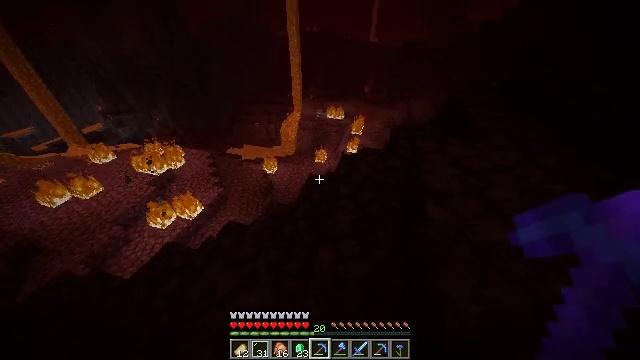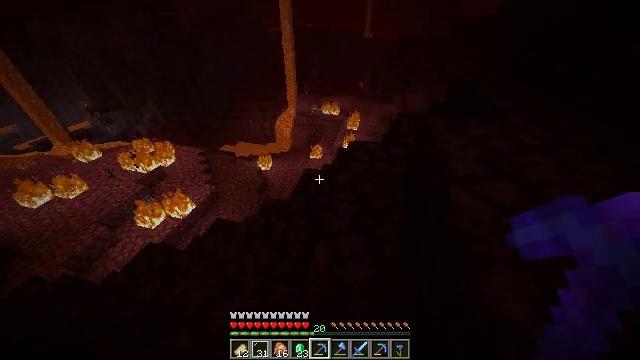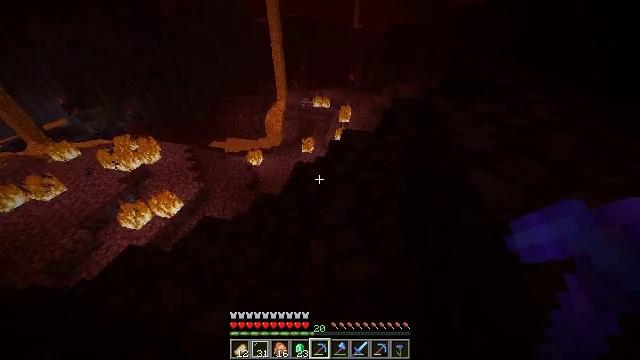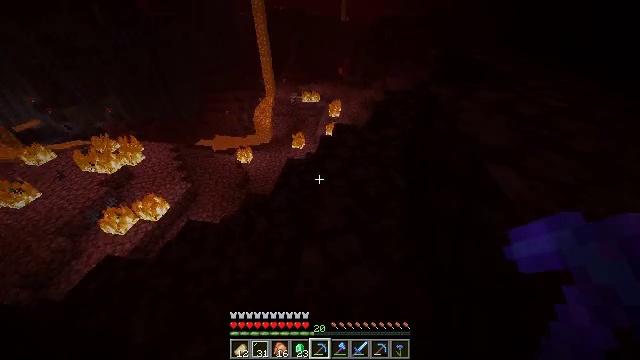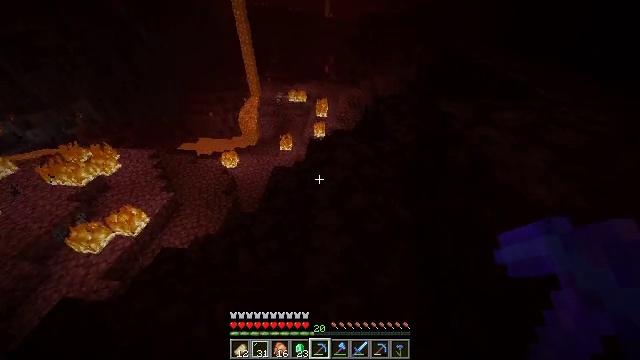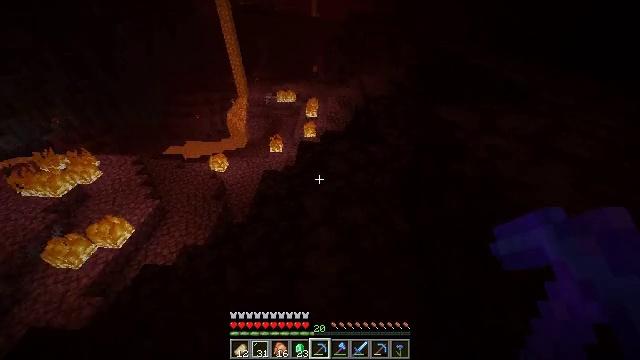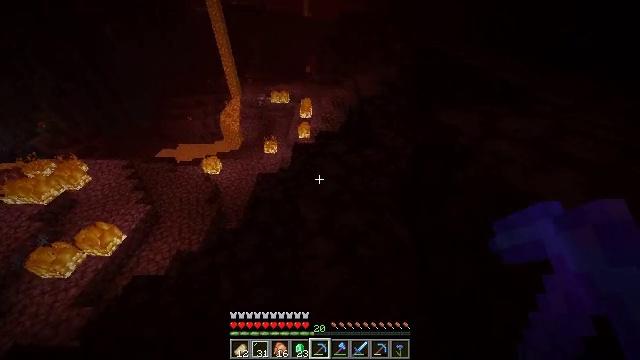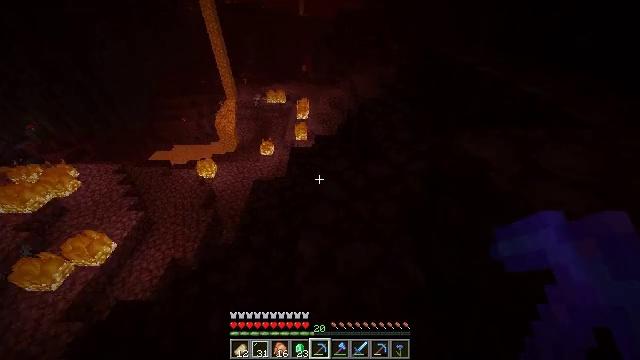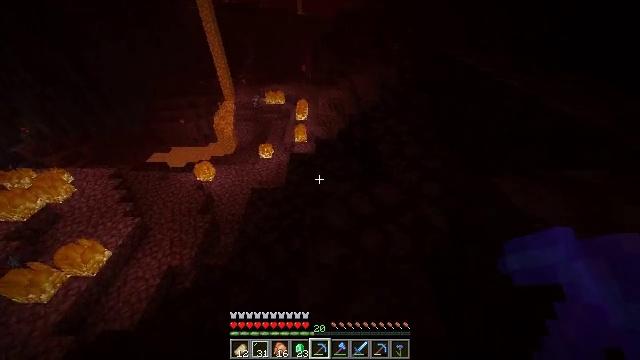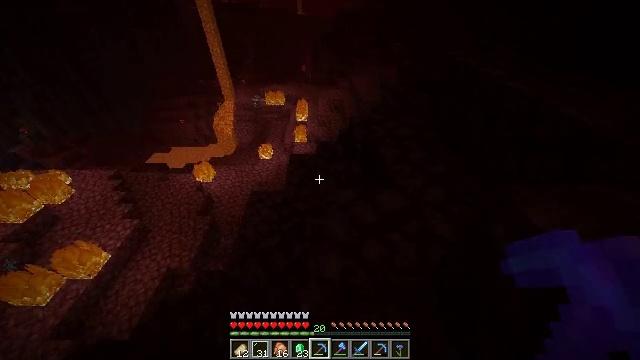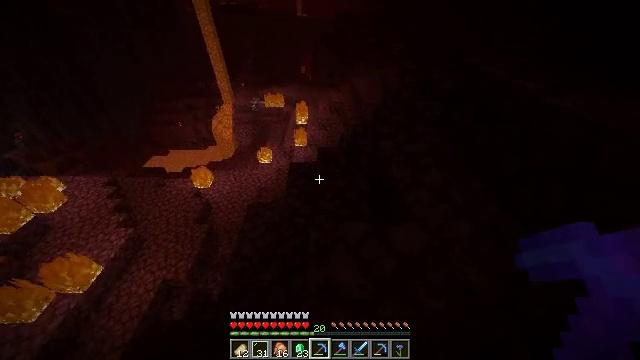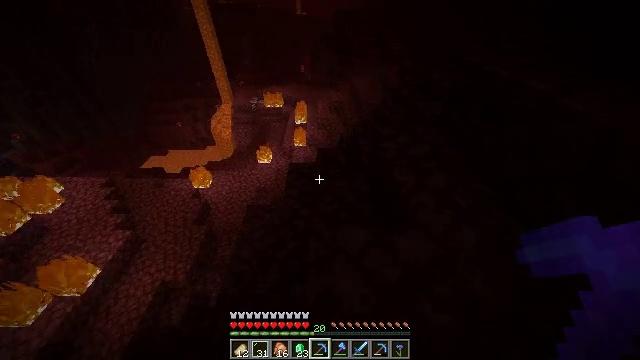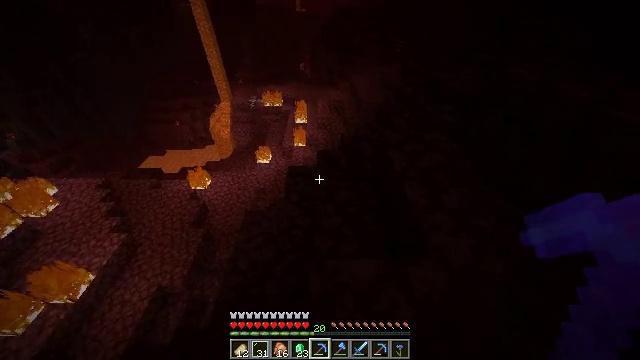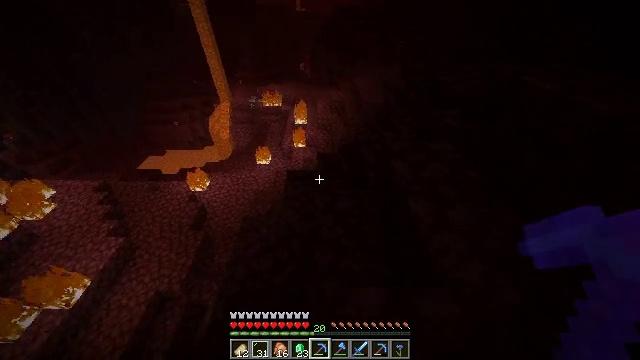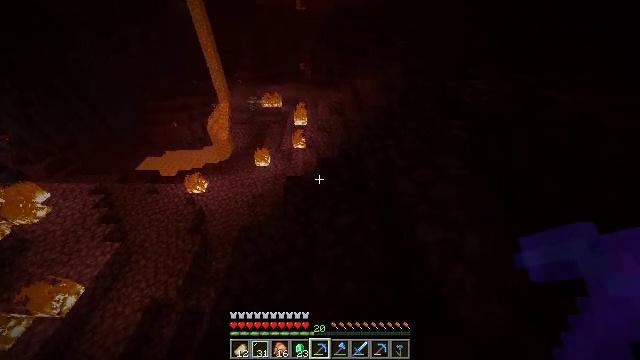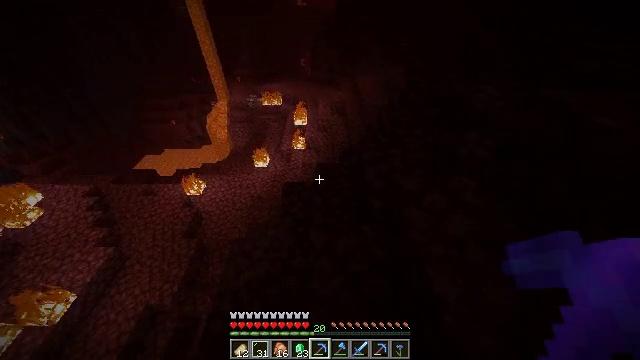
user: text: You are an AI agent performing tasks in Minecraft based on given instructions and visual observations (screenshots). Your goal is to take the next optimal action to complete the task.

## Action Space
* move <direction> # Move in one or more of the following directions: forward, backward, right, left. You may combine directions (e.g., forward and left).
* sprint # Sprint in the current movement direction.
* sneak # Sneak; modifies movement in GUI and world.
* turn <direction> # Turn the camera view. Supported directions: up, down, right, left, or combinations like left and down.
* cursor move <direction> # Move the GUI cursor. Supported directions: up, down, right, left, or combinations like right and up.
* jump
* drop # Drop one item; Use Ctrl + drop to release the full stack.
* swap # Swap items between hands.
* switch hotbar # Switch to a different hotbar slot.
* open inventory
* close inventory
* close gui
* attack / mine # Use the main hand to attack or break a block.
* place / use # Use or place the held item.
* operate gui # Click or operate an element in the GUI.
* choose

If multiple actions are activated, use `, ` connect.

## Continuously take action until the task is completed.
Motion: motion action
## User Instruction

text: Find and mine nether gold ore.
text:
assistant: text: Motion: move forward, turn right
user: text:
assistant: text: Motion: move forward, turn right and down
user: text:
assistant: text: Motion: move forward, turn right and down
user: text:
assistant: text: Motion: move forward, turn right
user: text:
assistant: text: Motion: move forward, turn right
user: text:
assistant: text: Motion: move forward, turn right
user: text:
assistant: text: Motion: move forward
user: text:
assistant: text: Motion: move forward
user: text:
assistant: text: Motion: move forward
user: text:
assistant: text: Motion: move forward
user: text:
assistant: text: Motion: move forward
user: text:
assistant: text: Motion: move forward
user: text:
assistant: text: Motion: move forward
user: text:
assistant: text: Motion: move forward
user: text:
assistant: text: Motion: move forward
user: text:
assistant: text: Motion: move forward, turn left and down
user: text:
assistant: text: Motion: move forward, turn left and down
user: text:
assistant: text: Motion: move forward, turn left and down
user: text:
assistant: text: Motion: move forward, turn down
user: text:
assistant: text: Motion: move forward
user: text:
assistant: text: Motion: move forward, turn right
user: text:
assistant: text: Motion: move forward, turn right
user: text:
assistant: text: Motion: move forward
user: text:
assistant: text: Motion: move forward
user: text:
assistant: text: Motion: move forward
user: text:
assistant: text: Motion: move forward, turn right and up
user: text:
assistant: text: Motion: turn right and up
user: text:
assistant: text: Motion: turn right and up
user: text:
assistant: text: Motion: turn up
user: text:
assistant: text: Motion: turn up